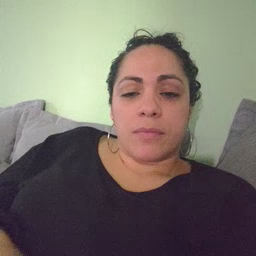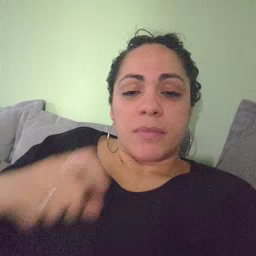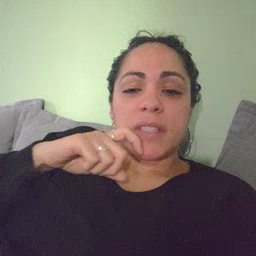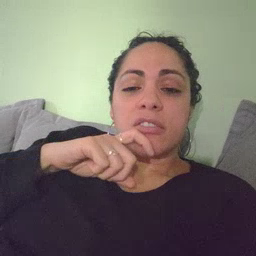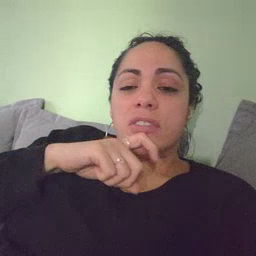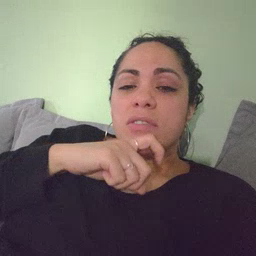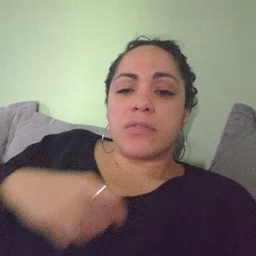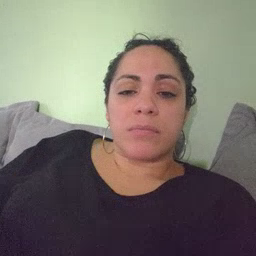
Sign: cereal